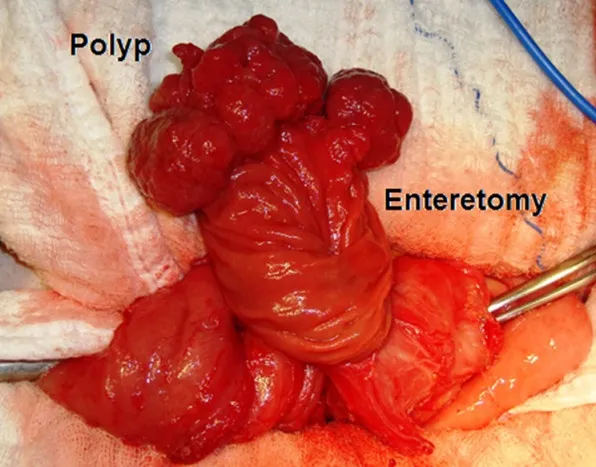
The polyp was excised through an enterotomy.
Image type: medical_photograph (other_medical_photograph)